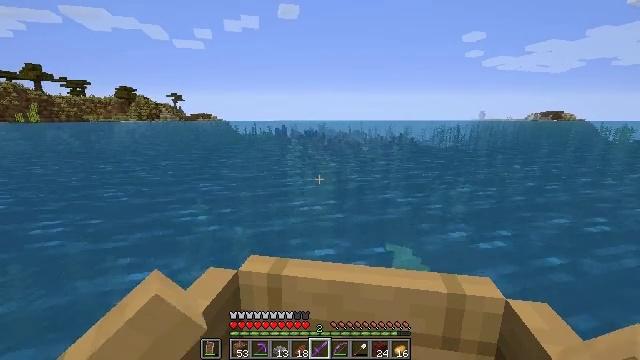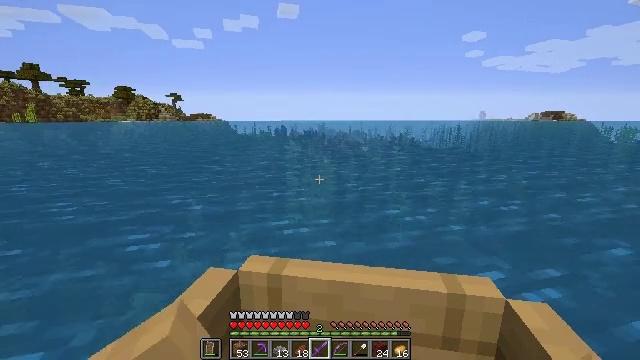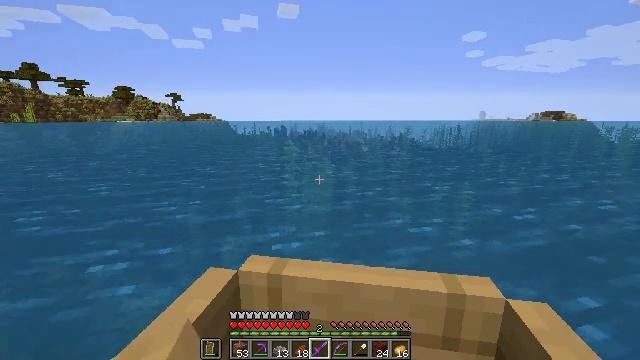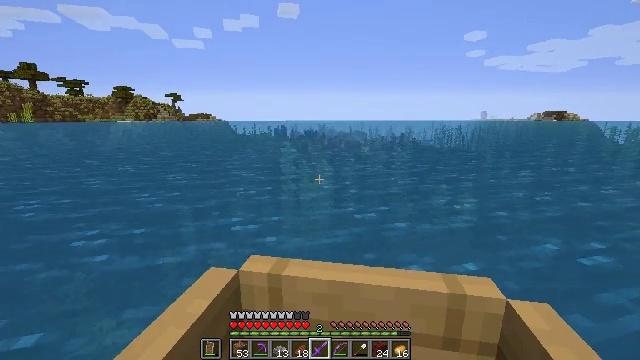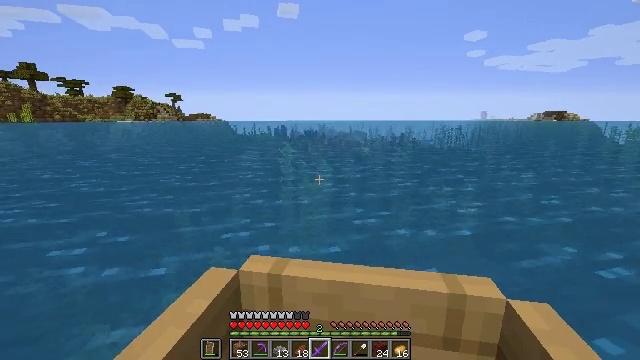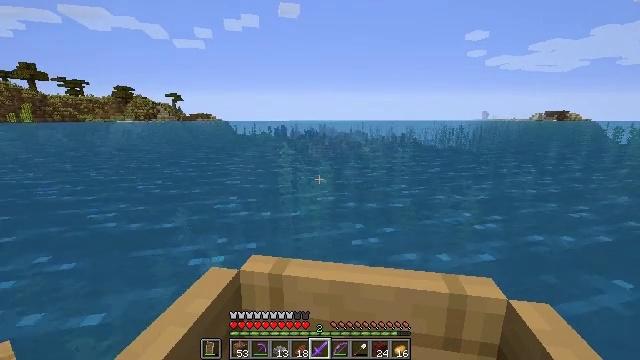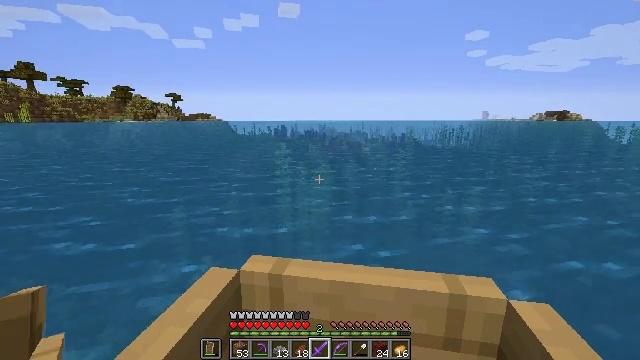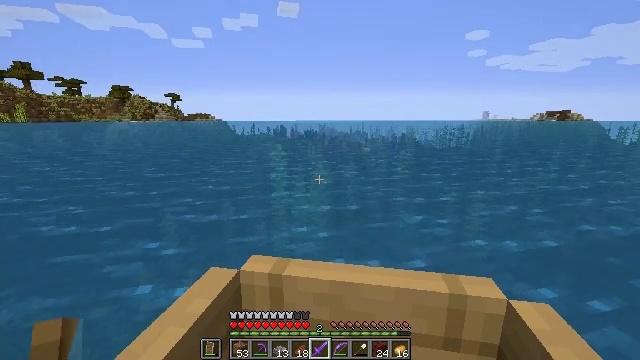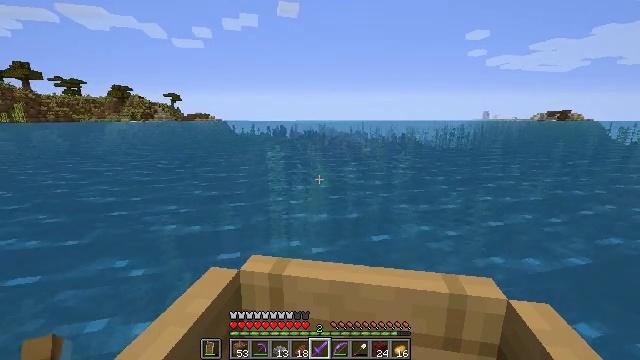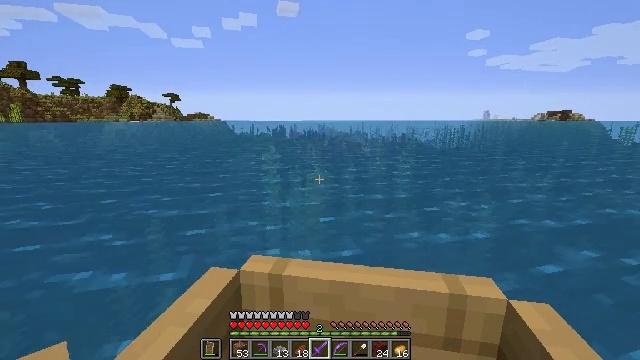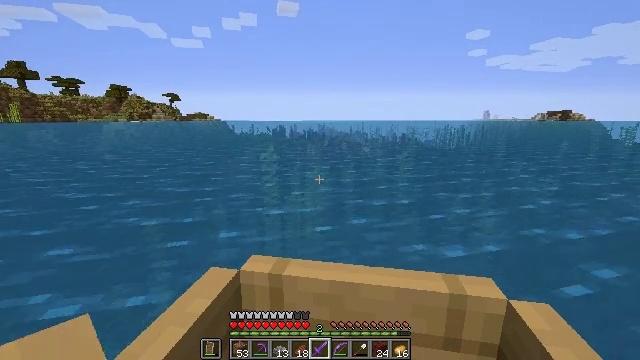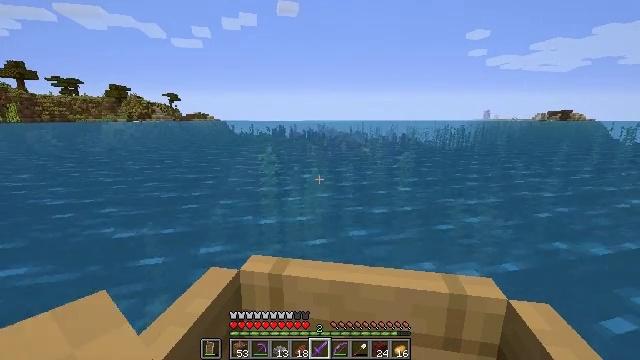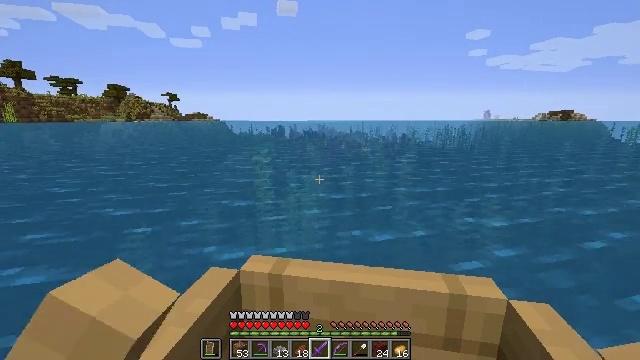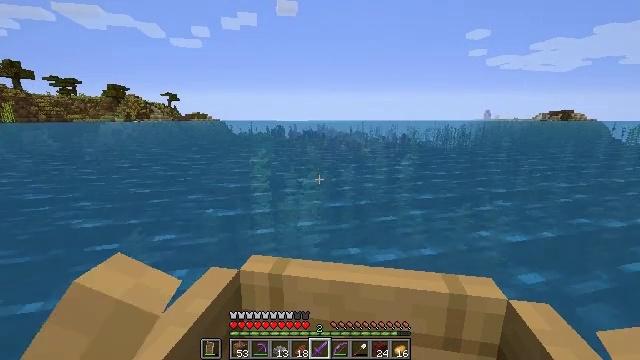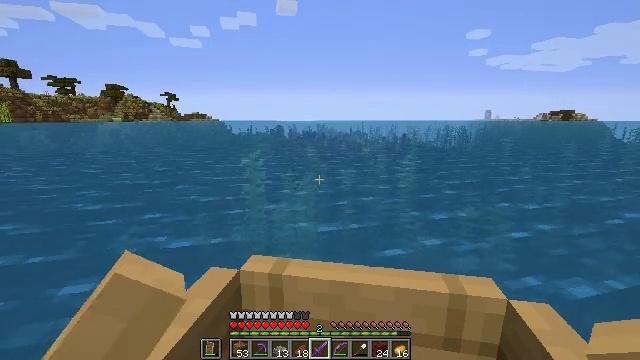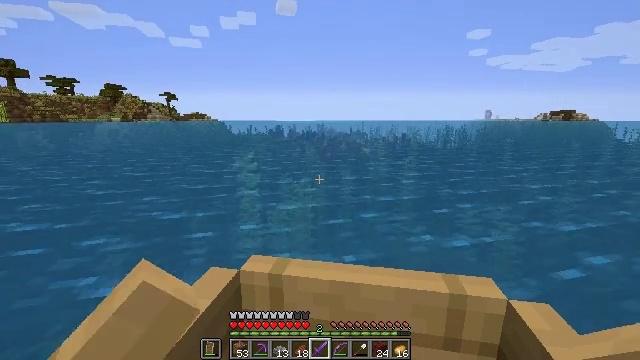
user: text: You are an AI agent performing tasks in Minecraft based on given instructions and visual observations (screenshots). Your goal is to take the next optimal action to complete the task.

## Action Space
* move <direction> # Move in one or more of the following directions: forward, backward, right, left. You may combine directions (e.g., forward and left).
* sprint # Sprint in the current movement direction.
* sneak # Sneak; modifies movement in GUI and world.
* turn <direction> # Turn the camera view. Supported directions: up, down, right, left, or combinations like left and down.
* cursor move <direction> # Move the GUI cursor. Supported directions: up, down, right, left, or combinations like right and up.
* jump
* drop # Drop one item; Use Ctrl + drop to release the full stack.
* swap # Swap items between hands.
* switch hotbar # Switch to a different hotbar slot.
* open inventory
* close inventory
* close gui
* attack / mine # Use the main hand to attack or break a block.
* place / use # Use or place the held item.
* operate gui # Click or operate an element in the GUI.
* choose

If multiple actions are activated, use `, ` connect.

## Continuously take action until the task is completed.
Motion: motion action
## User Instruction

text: mine block bubble coral block
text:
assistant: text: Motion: move forward
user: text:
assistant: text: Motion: move forward
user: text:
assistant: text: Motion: move forward
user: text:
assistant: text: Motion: move forward
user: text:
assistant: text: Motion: move forward
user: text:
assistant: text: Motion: move forward
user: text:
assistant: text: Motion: move forward
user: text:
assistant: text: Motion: move forward
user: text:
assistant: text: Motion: move forward
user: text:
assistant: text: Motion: move forward
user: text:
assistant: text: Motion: move forward
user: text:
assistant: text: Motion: move forward
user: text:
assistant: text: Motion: move forward
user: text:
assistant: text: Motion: move forward
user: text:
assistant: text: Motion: move forward
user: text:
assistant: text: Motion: move forward
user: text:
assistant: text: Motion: move forward
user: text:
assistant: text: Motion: move forward
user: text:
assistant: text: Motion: move forward
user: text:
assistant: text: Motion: move forward
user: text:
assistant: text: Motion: move forward
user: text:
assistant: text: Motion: move forward
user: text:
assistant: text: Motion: move forward
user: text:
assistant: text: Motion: move forward
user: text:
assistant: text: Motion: move forward
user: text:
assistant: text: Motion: move forward
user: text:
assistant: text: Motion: move forward
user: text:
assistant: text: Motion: move forward
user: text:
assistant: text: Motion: move forward
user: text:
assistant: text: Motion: move forward